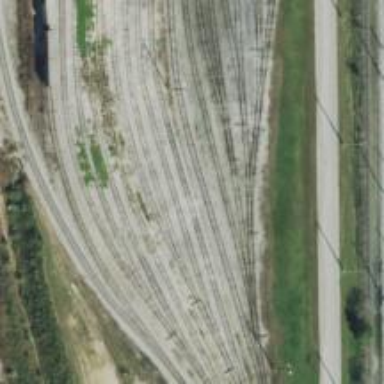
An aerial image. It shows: Railway yard.